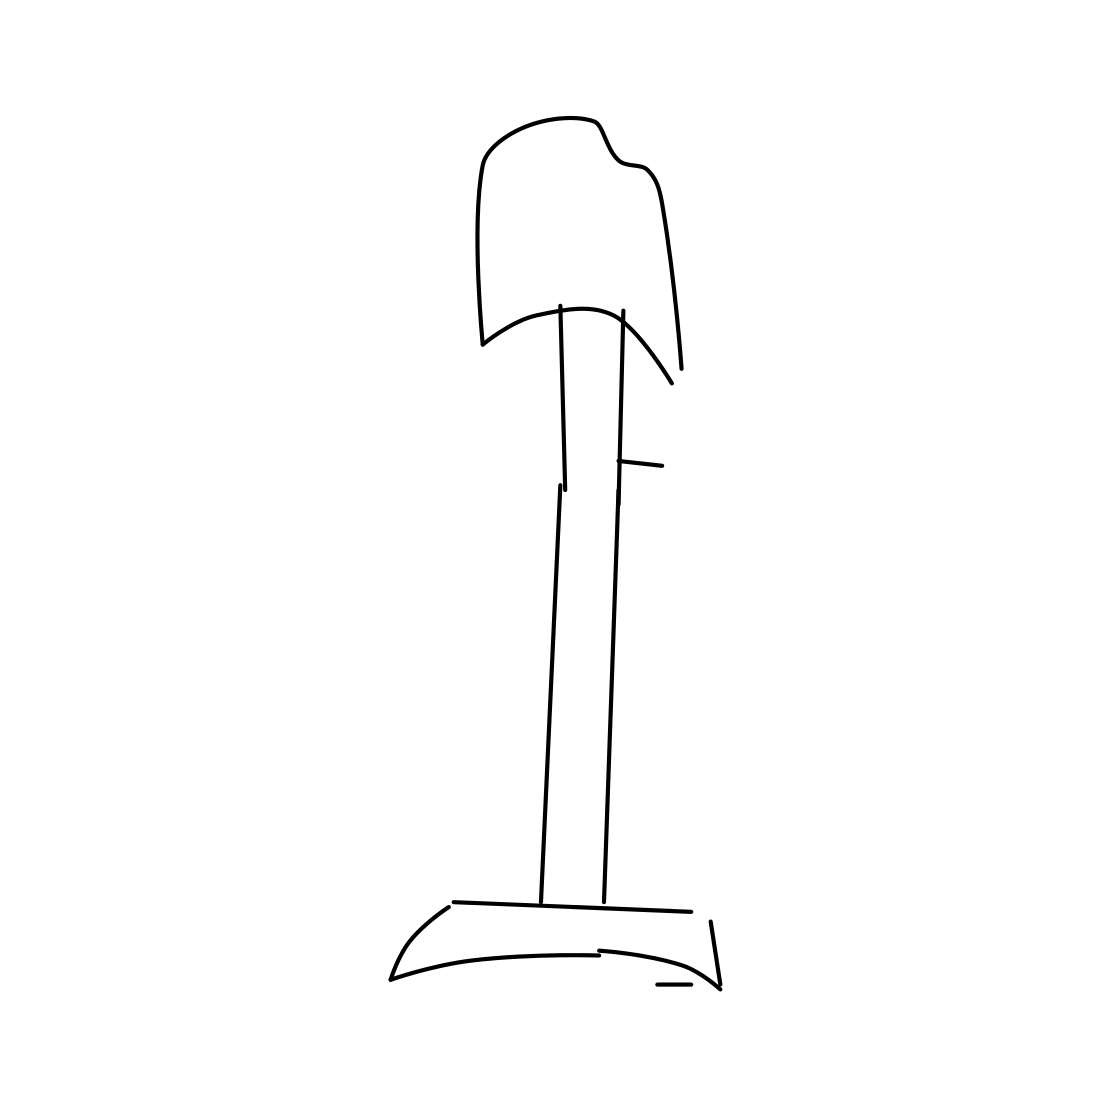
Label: floor lamp